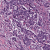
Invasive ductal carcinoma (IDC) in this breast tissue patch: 1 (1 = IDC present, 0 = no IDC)